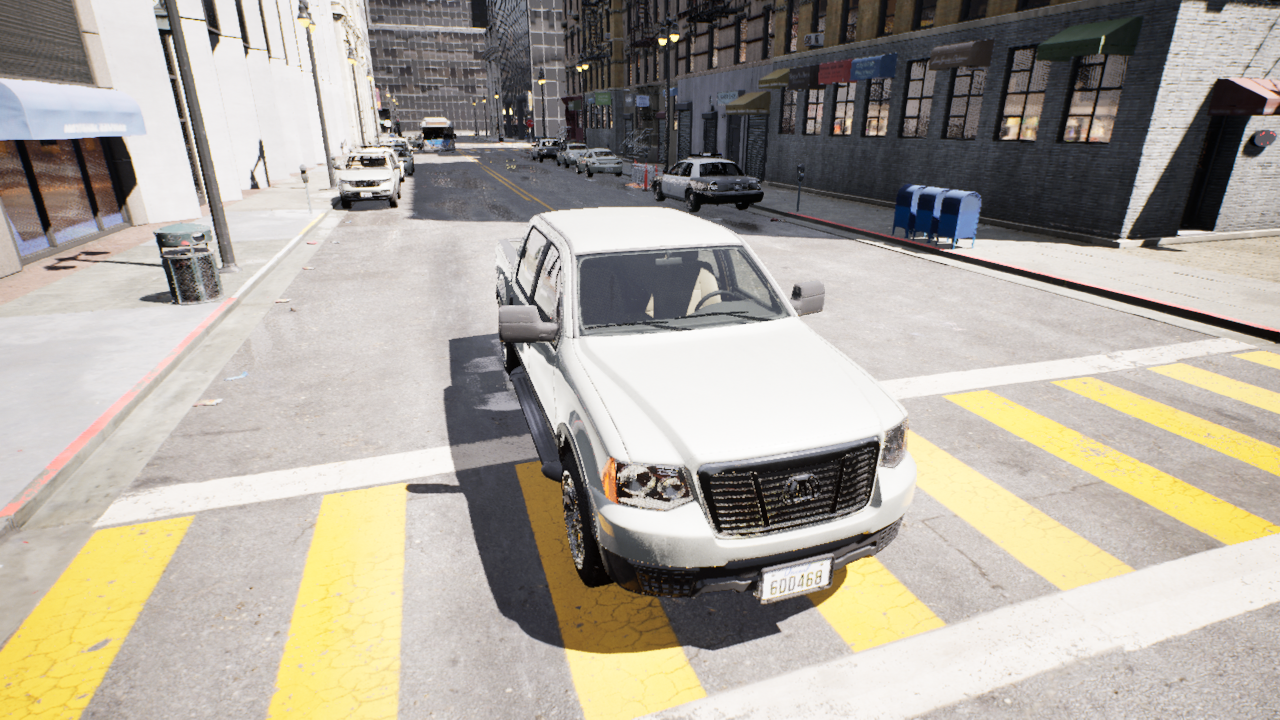
Venue: residential
Lighting: clear day
Vehicle rig: pickup